Question: I have the following zend framework application

What is different is that I added another 'application' tree inside a 'backend' folder.
What i am trying to figure out is how to make the 'backend' application aware of the main 'application' classes.
For example, in the 'bootstrap.php' from the main 'application' tree I have a call to a method: 'Application_Model_ModuleLoader::load()'
If I do the same inside the second bootstrap from the 'backend' tree, it will error out 'Class 'Application_Model_ModuleLoader' not found ..'
Any ideas?
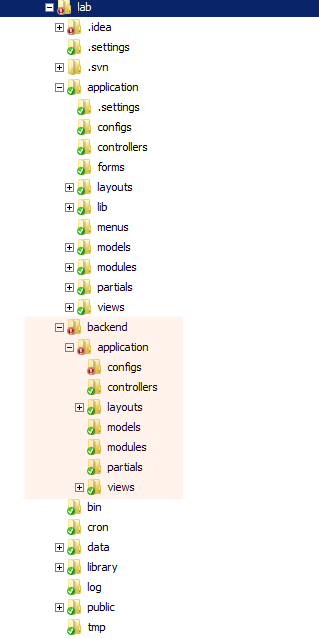
Answer: Use 'Backend' as module, 'Frontend' is the same.
See my example below: